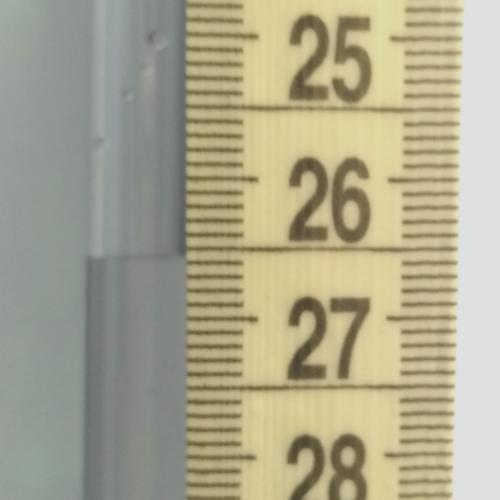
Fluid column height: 26.6 cm